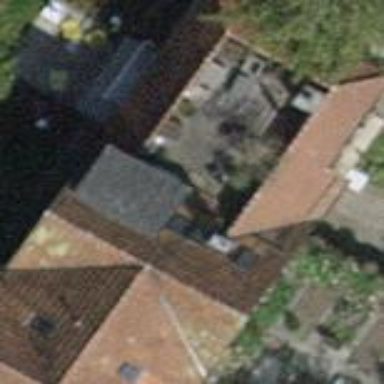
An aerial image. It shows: Semidetached house.